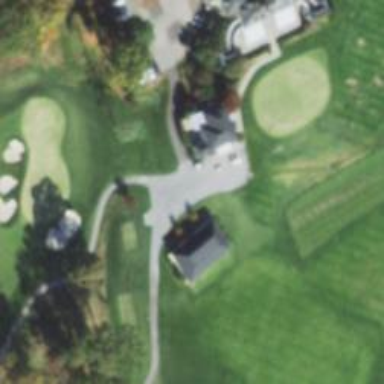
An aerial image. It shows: Pathway for golfing.